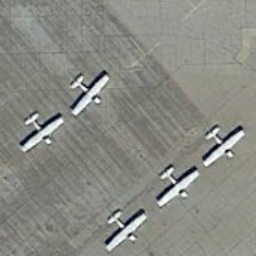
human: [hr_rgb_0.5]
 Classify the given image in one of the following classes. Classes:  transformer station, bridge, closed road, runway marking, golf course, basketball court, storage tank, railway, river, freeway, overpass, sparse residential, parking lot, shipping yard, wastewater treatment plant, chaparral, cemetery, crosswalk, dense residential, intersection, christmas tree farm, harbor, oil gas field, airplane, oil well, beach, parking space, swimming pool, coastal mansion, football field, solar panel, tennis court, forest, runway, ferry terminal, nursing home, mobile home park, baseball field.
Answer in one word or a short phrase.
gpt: airplane